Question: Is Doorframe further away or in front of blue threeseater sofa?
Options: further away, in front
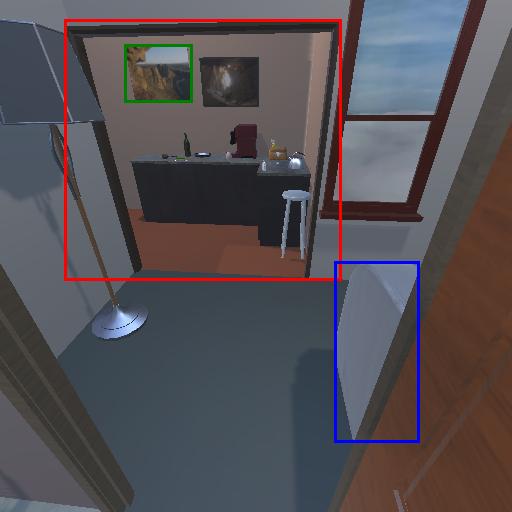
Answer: further away